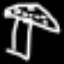
Label: mushroom